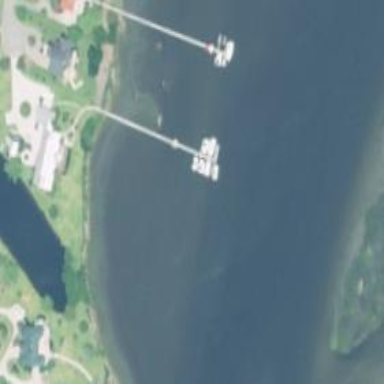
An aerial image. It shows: Man-made pier.